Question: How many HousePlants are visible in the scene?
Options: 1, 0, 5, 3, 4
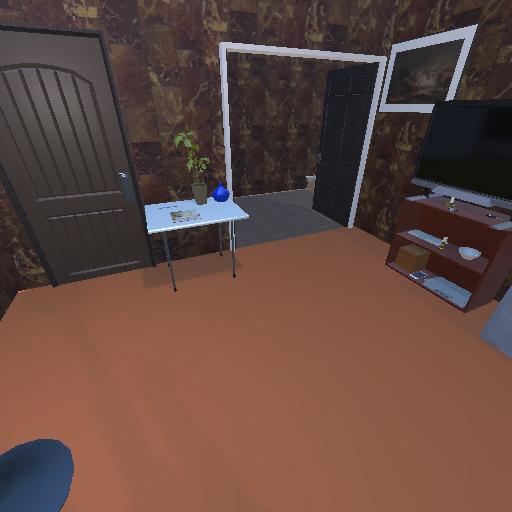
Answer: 1